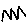
Label: zigzag